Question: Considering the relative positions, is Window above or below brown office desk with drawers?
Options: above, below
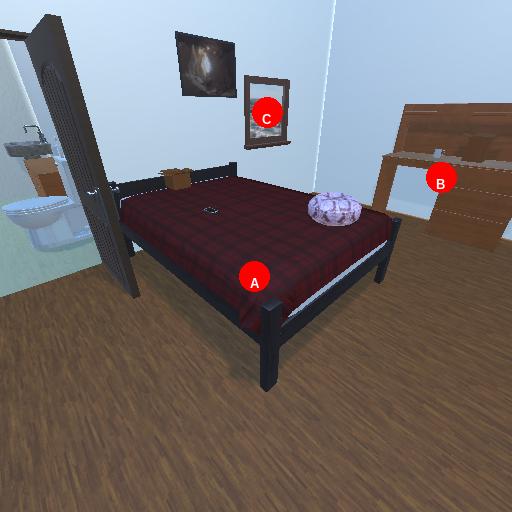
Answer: above